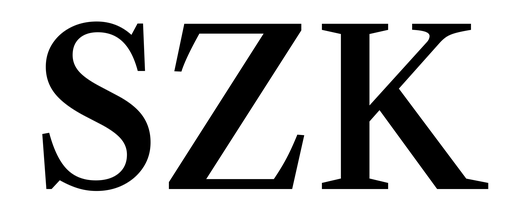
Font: LibreCaslonText_Medium